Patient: sex F, age 33
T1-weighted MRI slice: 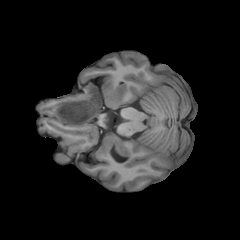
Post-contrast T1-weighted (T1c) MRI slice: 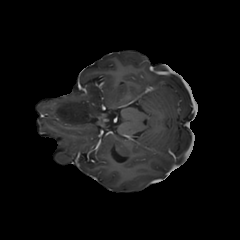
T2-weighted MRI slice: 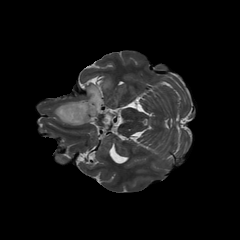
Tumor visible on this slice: yes
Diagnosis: Astrocytoma, IDH-mutant
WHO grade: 4